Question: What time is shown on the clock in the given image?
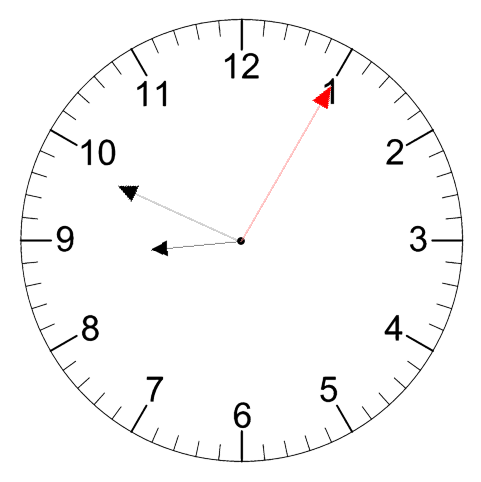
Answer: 08:49:05